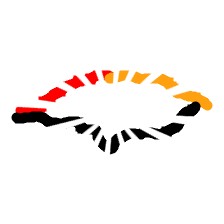
Shape: rhombus